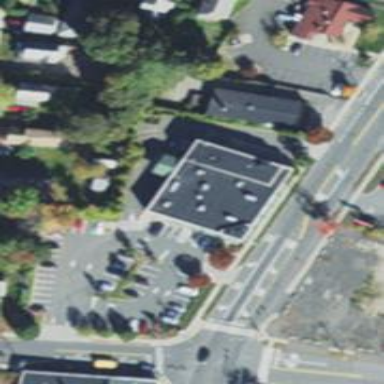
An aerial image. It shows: Pharmacy providing healthcare services.